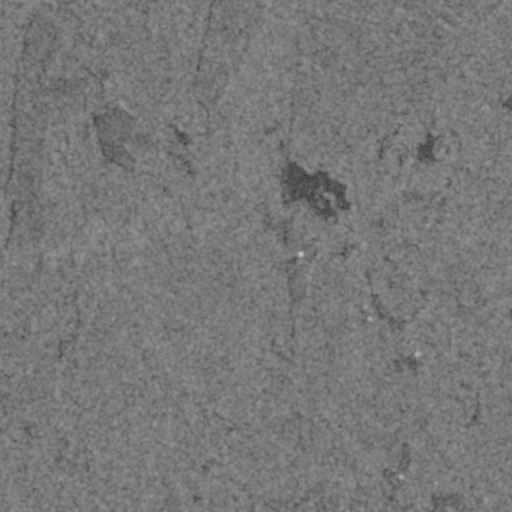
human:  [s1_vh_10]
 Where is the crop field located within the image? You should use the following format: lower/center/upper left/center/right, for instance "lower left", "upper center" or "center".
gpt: The crop field is located in the upper left of the image.
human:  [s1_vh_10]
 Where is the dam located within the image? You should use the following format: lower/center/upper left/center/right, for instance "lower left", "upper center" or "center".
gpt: The dam is located in the upper center of the image.
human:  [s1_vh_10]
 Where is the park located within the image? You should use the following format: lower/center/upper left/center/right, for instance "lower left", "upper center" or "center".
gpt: The park is located in the lower right of the image.
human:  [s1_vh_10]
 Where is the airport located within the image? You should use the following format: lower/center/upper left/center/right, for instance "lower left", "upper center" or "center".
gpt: There is no airport in the image.

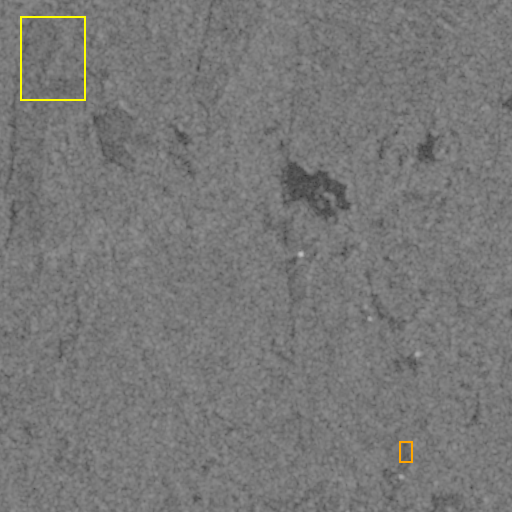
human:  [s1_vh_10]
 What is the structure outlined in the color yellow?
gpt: The structure outlined in yellow is a crop field.
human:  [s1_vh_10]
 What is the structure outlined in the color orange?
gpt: The structure outlined in orange is a park.
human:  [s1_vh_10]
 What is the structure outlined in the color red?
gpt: There is no red outline.